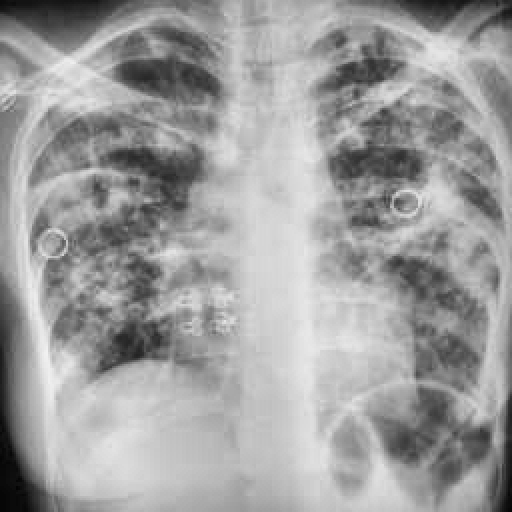
Finding: TUBERCULOSIS